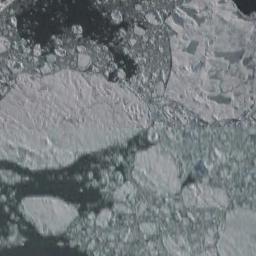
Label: sea_ice